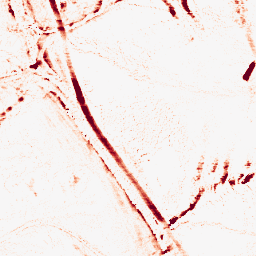
Category: morphological
Decomposition family: morphological_ellipse
Decomposition parameters: operation: opening
width: 5
height: 10
Upsampling method: sinc_hamming
Upsampling parameters: scale: 4
kernel_size: 8
Upsampling scale: 4